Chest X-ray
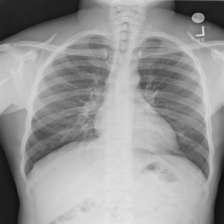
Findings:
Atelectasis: negative
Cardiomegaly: negative
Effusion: negative
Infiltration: negative
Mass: negative
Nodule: negative
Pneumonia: negative
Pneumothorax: negative
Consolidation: negative
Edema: negative
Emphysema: negative
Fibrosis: negative
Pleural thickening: negative
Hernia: negative